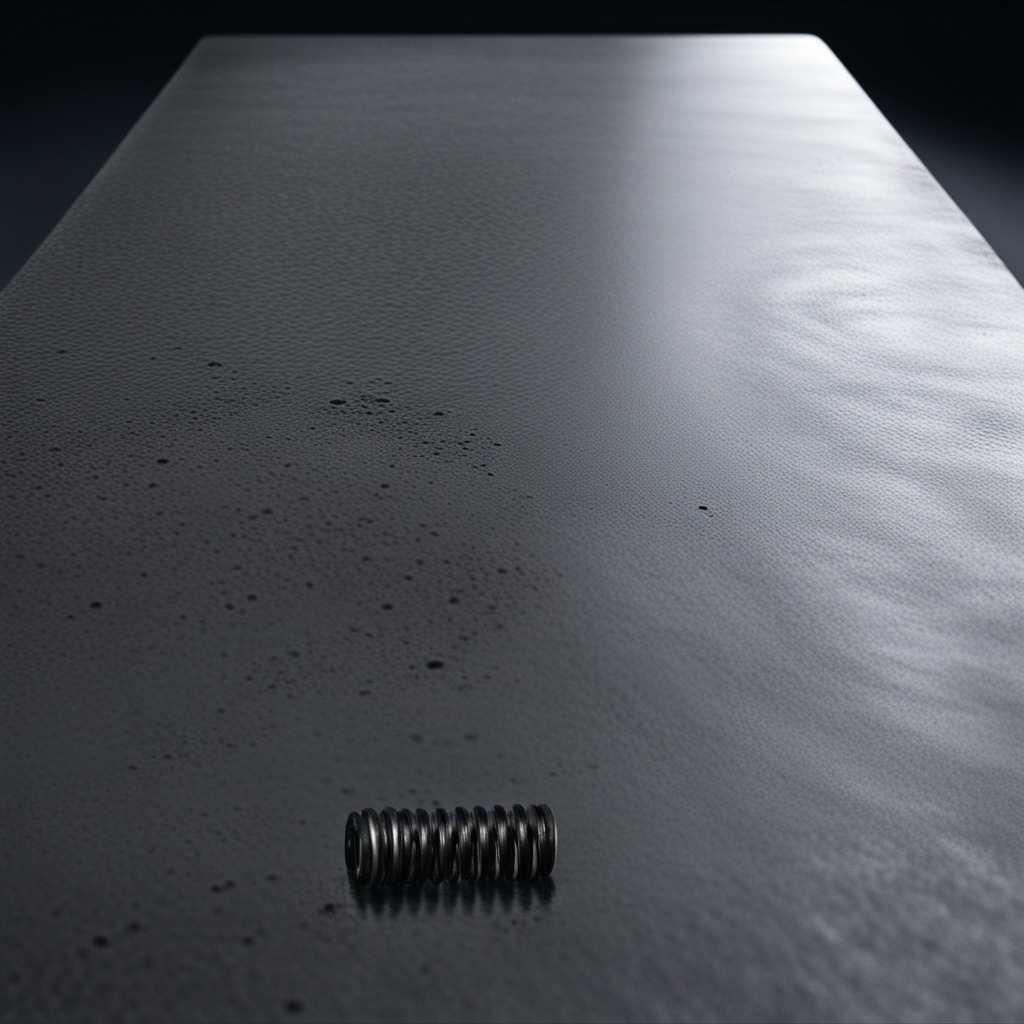
A coiled metal spring is lying on a clean granite table inside a workshop at night dim ambient light soft shadows worn but